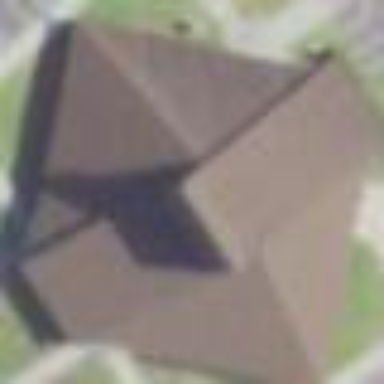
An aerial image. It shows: Building that is place of worship.